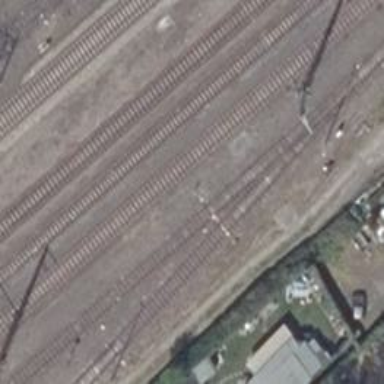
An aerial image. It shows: Wedge used for railway derailment.